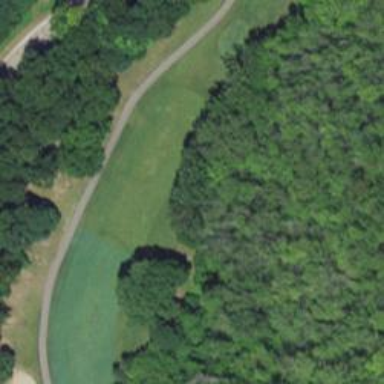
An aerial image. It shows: View of golf hole.